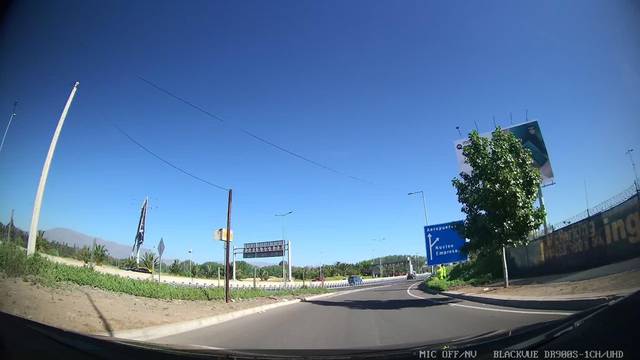
Region: Chile
Coordinates: -33.418, -70.792